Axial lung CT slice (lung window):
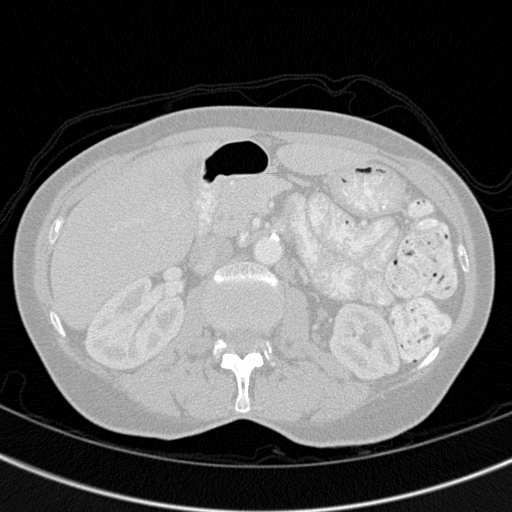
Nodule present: no